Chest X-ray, AP view. Patient: 42 years old, sex F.
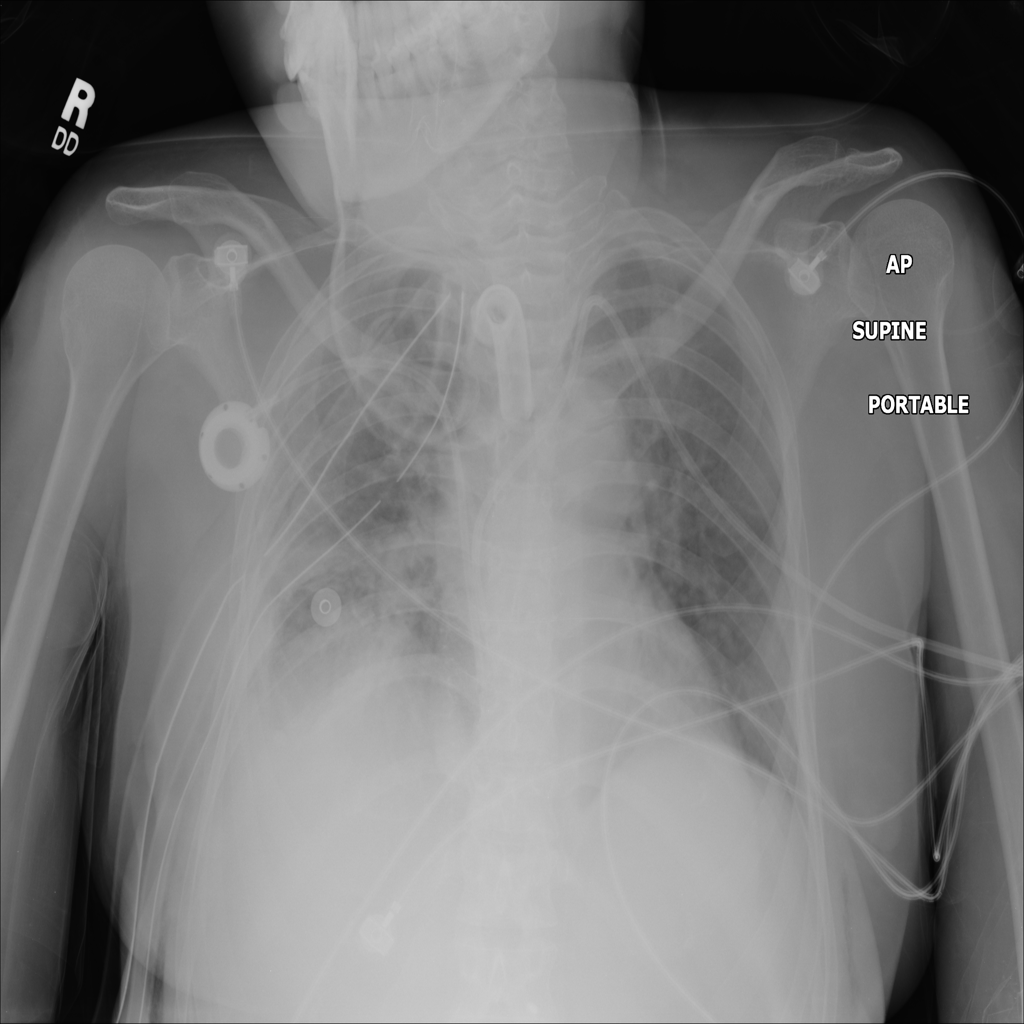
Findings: Atelectasis, Emphysema, Infiltration